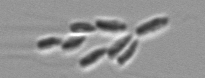
Label: Dinobryon